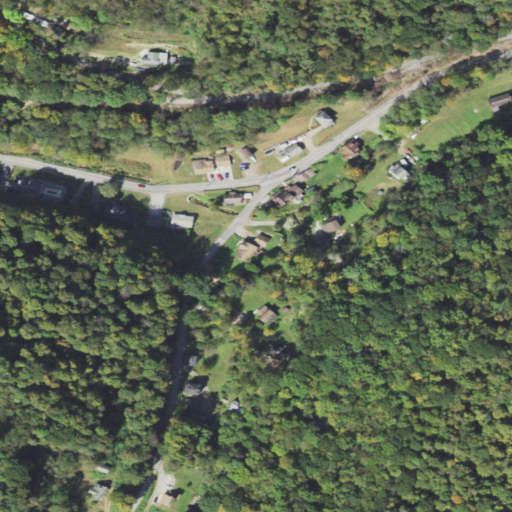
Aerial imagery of valley in Pennsylvania named Moonshine Hollow containing deciduous forest, open development, mixed forest, low intensity development, pasture, and medium intensity development